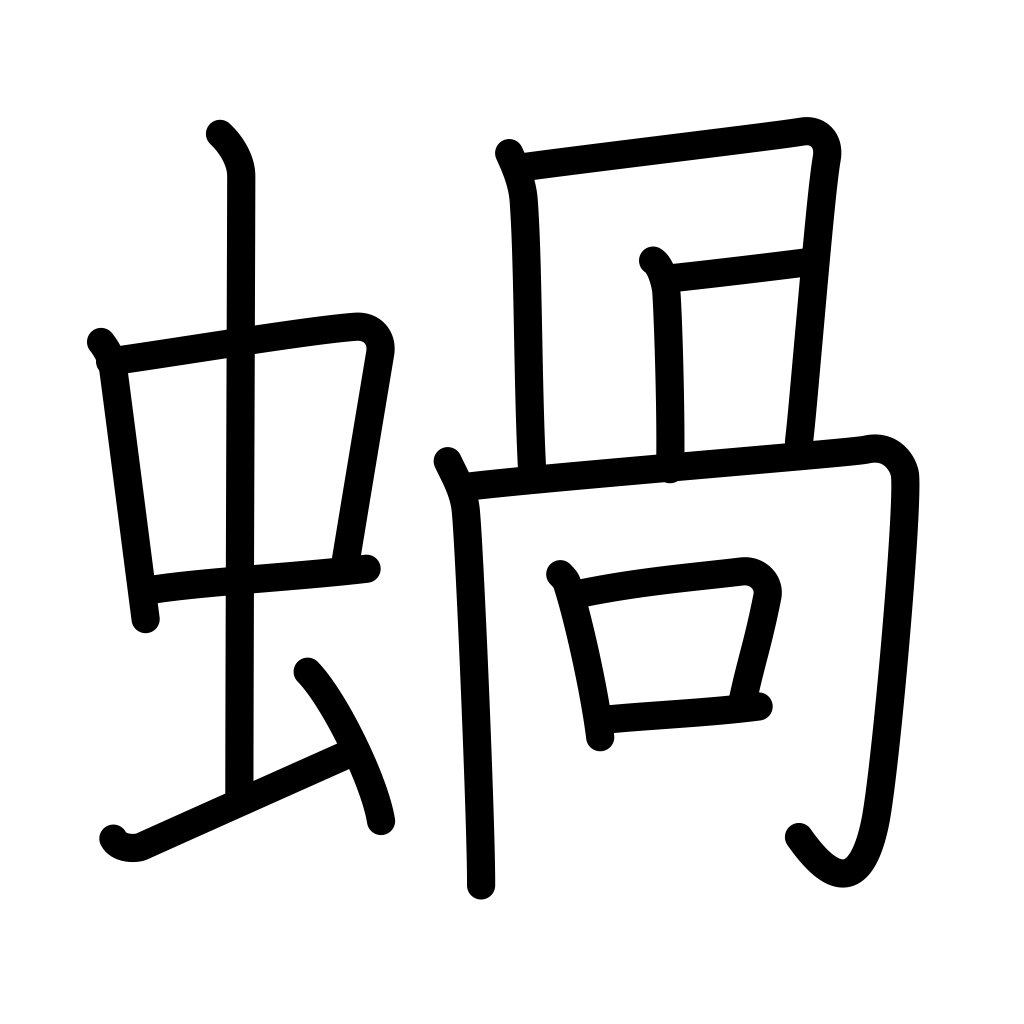
Meaning: snail